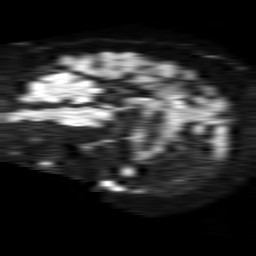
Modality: TRACE
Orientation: sagittal
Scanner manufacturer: philips
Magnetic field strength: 1.5 T
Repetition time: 4.6 s
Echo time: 0.09059 s